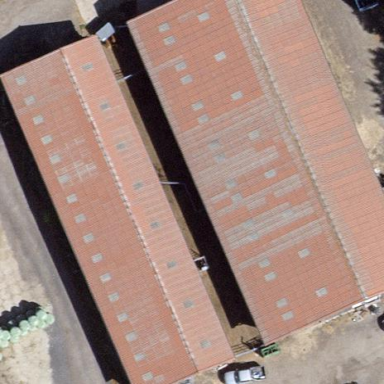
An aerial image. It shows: Farmyard area.